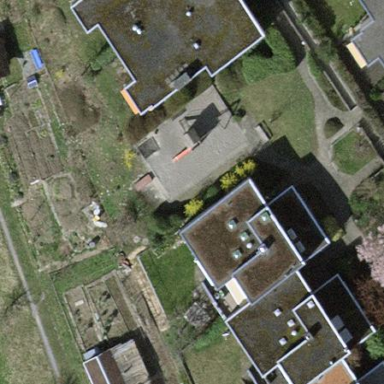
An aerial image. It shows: Close-up view of roof part of building.